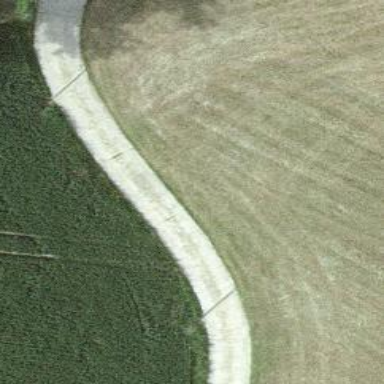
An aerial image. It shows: Unclassified road with concrete surface.